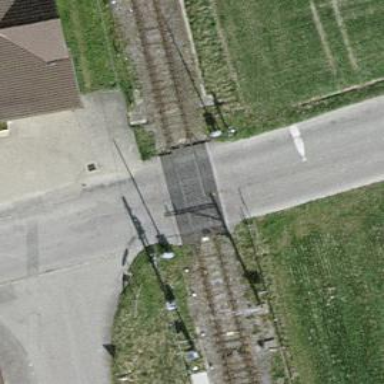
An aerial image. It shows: Single-track electrified railway with contact line.